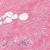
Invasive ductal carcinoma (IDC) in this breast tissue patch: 0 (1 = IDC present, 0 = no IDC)